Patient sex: M
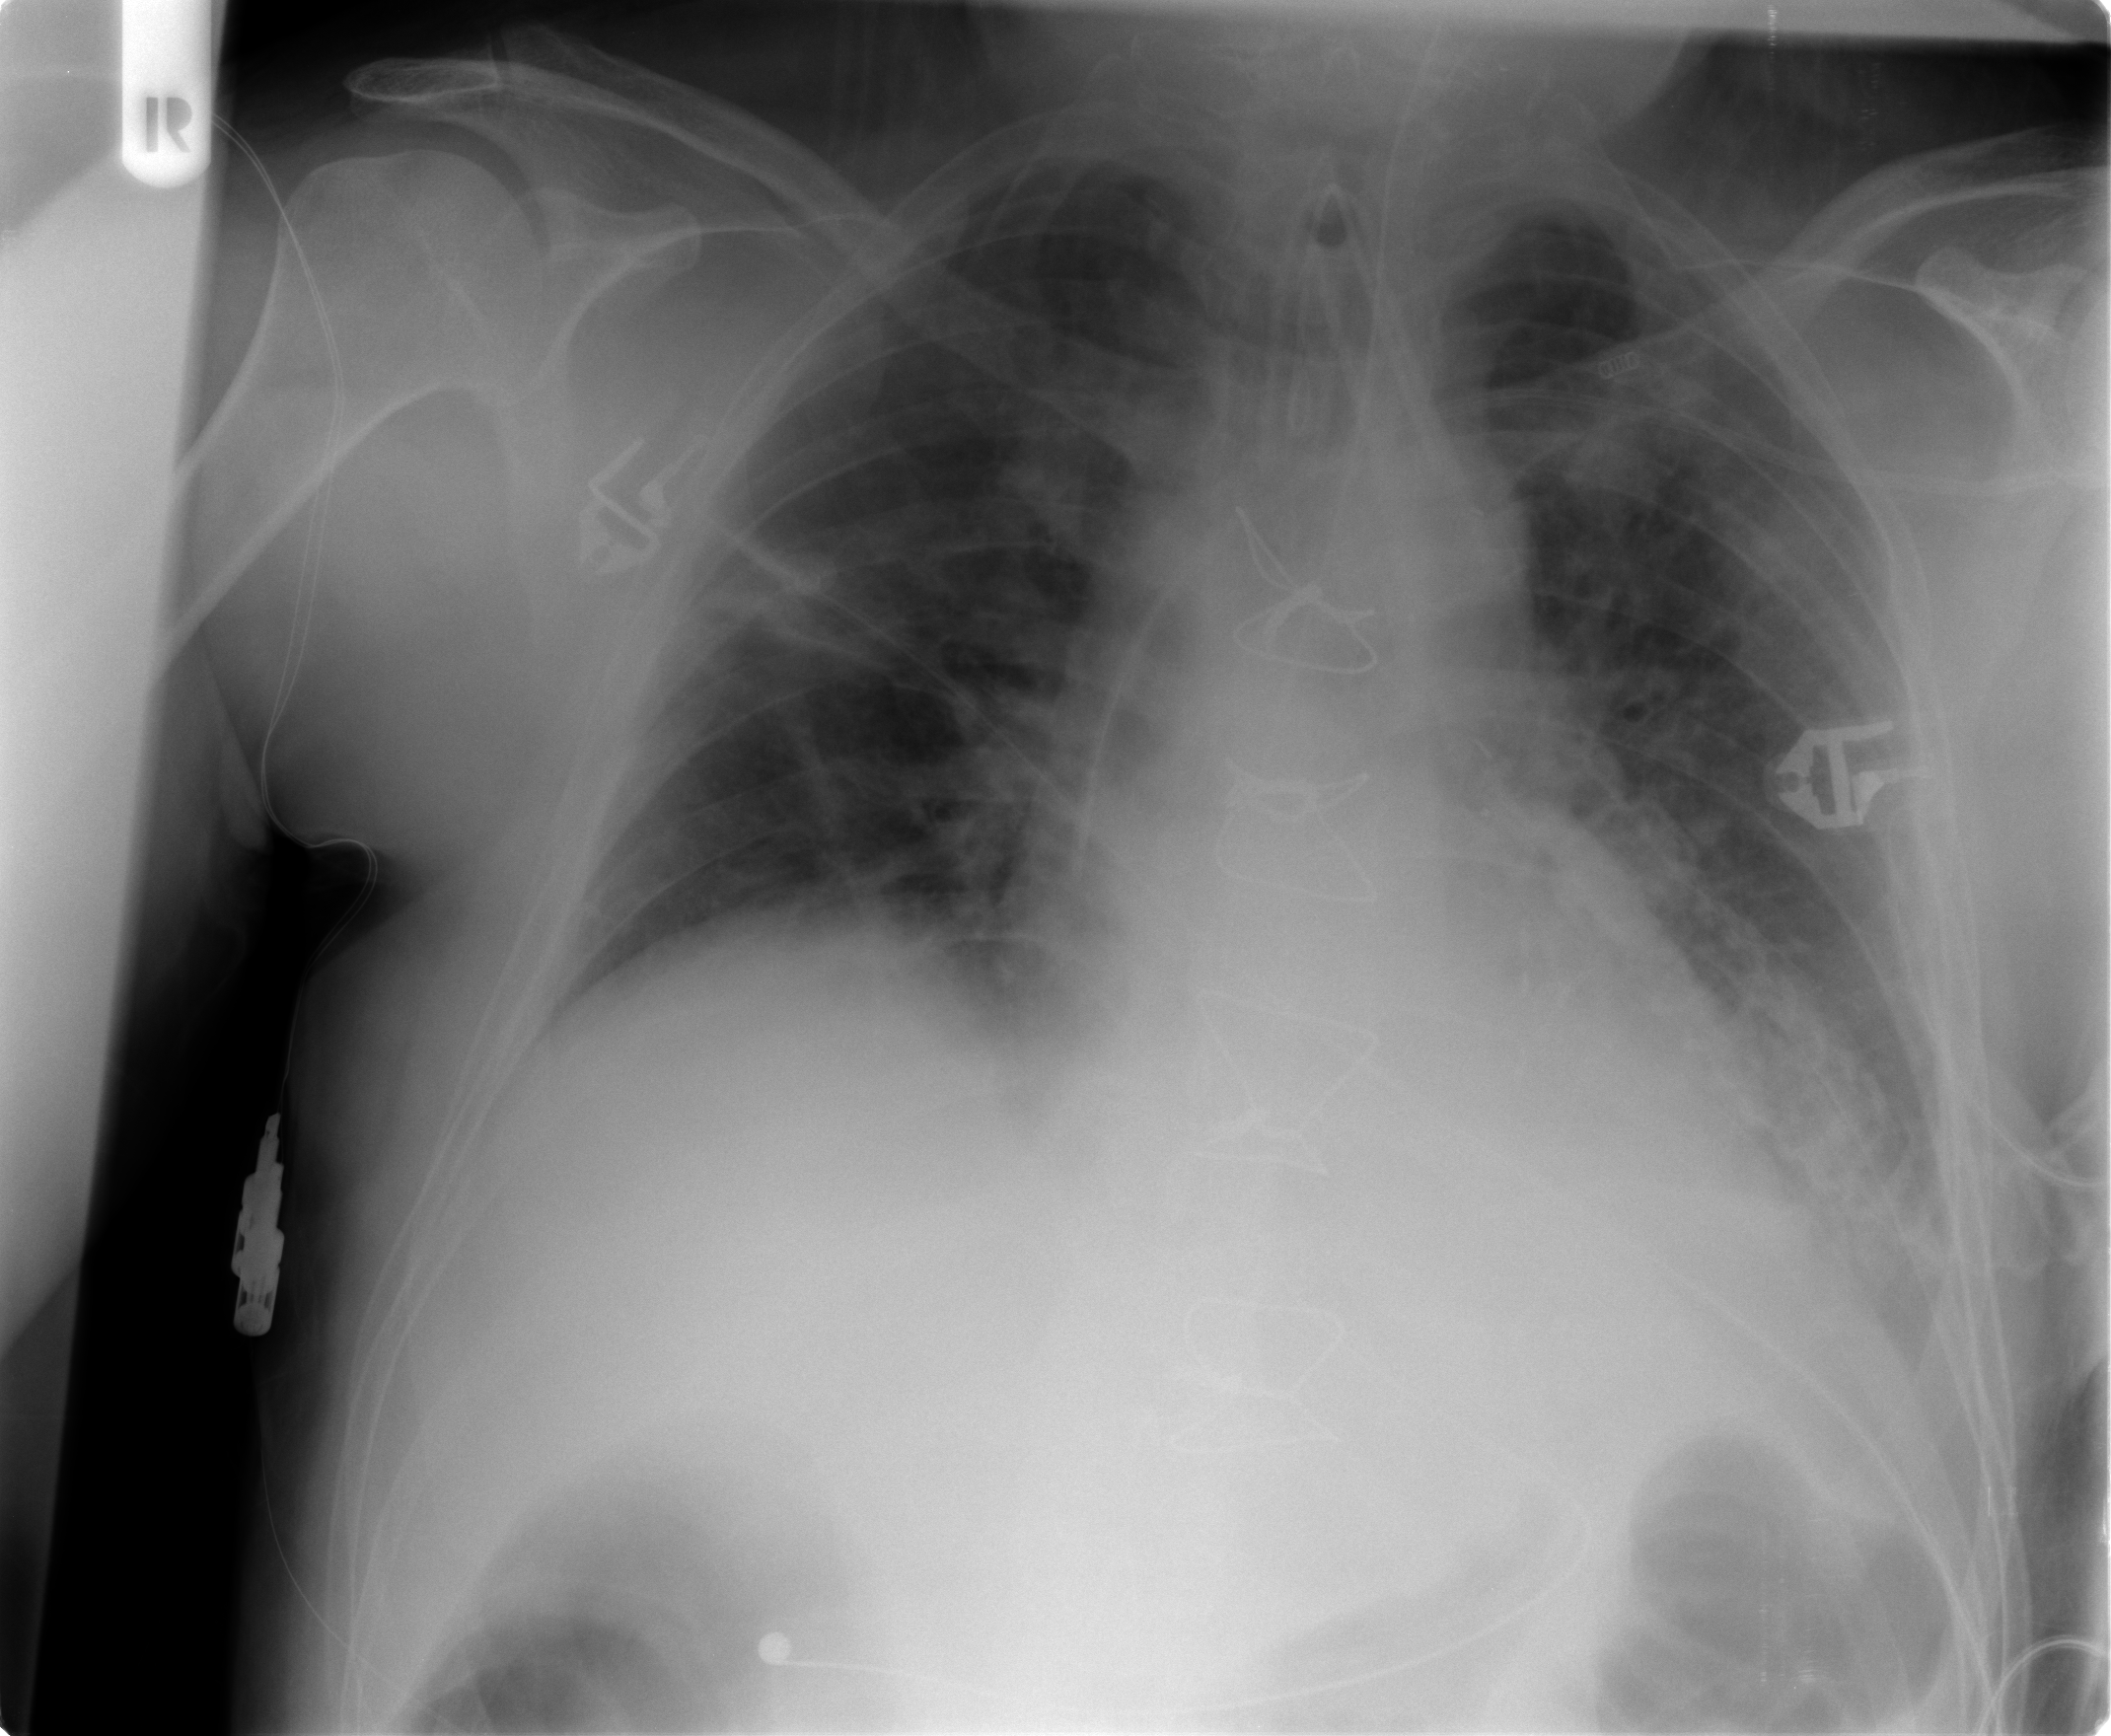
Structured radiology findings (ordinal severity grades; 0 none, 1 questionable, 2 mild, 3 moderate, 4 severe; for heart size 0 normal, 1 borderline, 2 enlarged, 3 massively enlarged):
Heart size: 0
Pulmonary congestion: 2
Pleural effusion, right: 0
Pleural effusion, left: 2
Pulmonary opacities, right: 1
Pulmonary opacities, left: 2
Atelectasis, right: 2
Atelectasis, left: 2